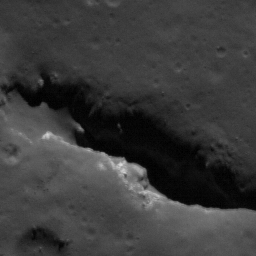
Pit: Copernicus 18
Host crater: Copernicus
Host type: impact_melt
Lunar coordinates: latitude 10.293, longitude 339.598